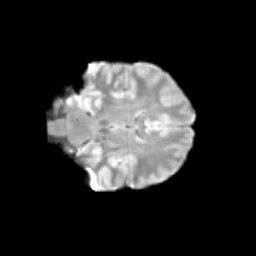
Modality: T2w
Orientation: coronal
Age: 11
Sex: male
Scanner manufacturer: siemens
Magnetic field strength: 3 T
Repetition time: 3.8 s
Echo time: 0.07 s